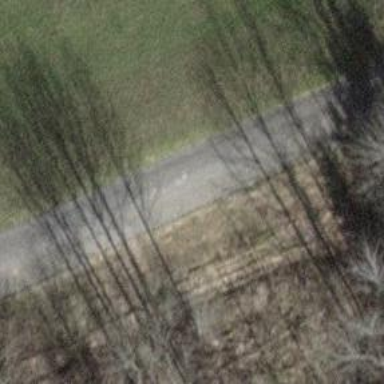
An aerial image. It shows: Gravel track with grade2 tracktype.